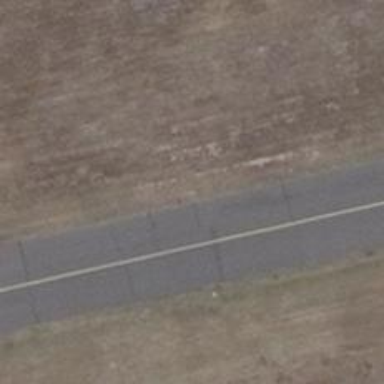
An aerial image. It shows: Taxiway edge illuminated for aviation.